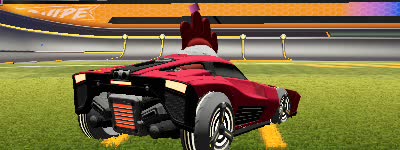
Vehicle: breakout